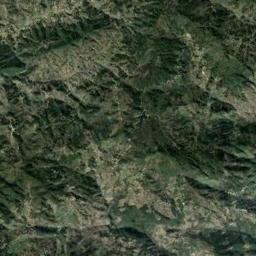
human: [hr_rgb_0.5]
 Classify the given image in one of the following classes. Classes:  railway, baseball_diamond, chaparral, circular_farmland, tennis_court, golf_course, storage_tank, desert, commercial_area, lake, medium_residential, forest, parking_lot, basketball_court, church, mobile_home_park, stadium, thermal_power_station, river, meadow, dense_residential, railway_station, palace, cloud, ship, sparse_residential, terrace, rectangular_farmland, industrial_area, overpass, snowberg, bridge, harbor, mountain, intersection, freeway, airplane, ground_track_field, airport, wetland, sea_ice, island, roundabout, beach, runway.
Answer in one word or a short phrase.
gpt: mountain